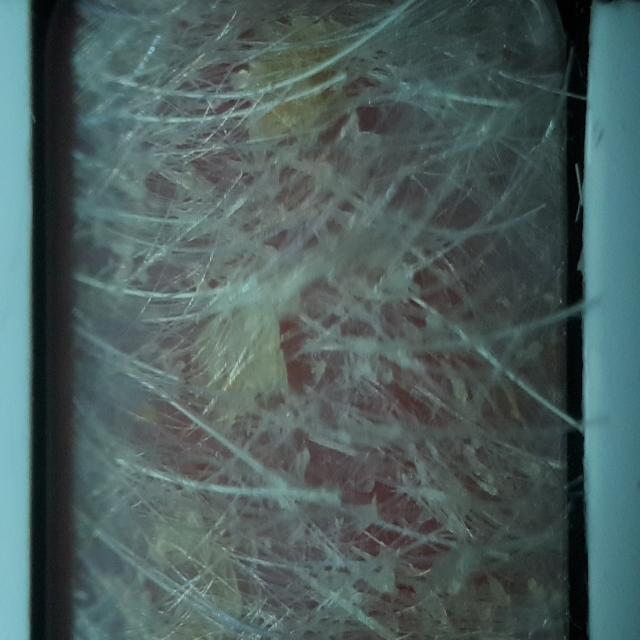
Canine dermatitis — inflammation of the skin presenting with erythema, pruritus, papules, and excoriation. May be allergic, contact, or atopic in origin.